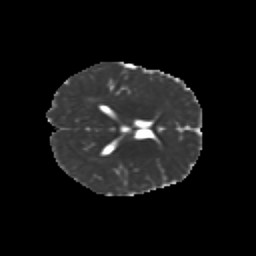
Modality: MD
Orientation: axial
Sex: male
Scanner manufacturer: siemens
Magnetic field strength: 3 T
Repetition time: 5 s
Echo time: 0.071 s